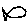
Label: fish